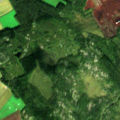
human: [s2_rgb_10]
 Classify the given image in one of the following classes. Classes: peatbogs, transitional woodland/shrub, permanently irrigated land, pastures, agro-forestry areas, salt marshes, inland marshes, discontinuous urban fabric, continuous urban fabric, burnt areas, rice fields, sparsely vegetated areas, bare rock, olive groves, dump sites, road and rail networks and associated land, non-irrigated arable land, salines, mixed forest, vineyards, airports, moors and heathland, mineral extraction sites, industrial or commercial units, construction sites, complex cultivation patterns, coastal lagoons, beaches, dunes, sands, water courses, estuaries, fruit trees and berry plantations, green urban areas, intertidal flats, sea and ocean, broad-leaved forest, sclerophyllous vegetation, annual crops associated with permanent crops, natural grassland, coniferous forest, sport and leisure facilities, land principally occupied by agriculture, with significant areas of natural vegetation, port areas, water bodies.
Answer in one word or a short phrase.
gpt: non-irrigated arable land, coniferous forest, mixed forest, peatbogs